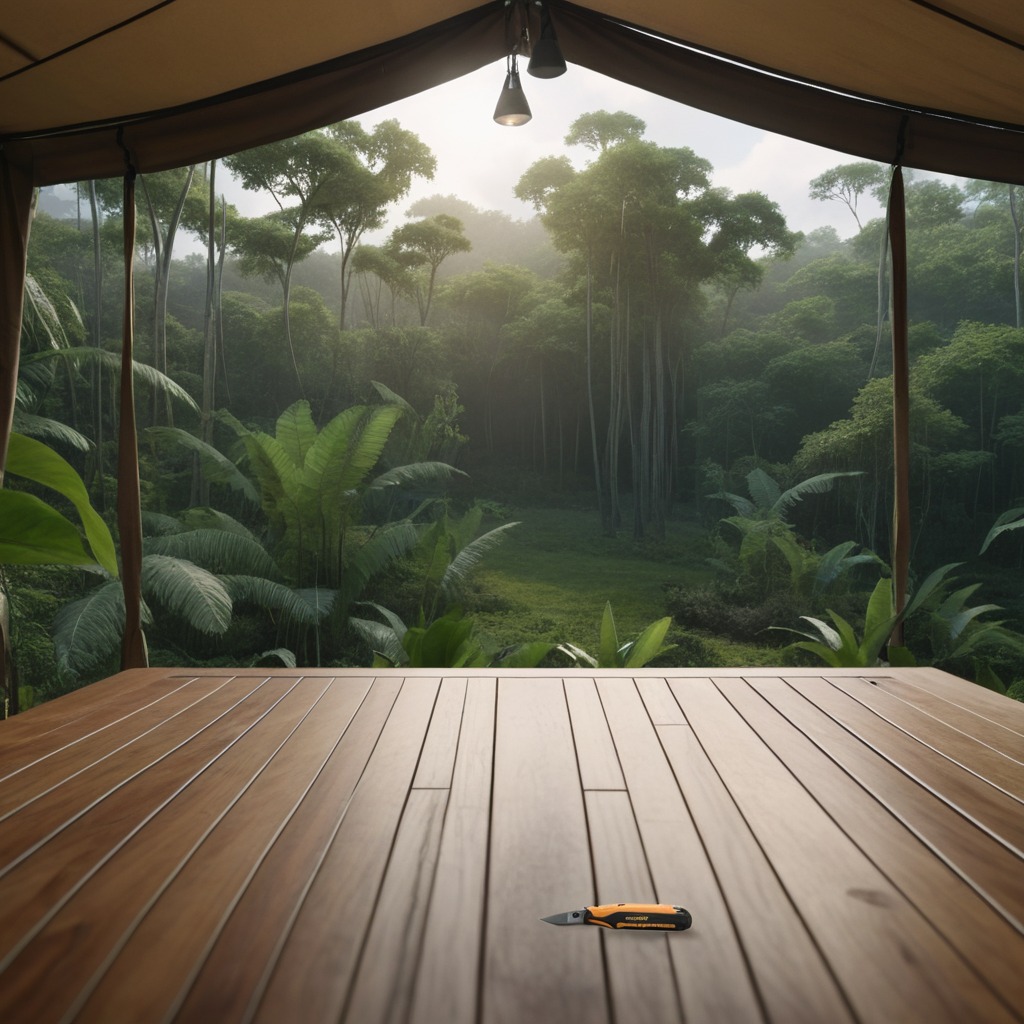
A utility knife lying on a wooden table inside a jungle field workshop tent humid ambient light worn but